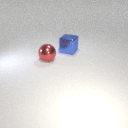
large red metal sphere to the left of large blue metal cube